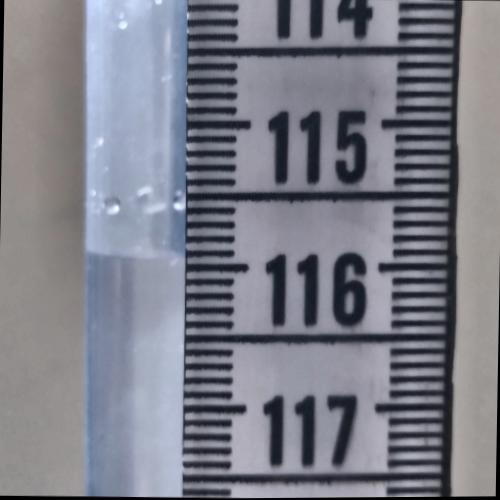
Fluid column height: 115.9 cm